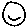
Label: smiley face